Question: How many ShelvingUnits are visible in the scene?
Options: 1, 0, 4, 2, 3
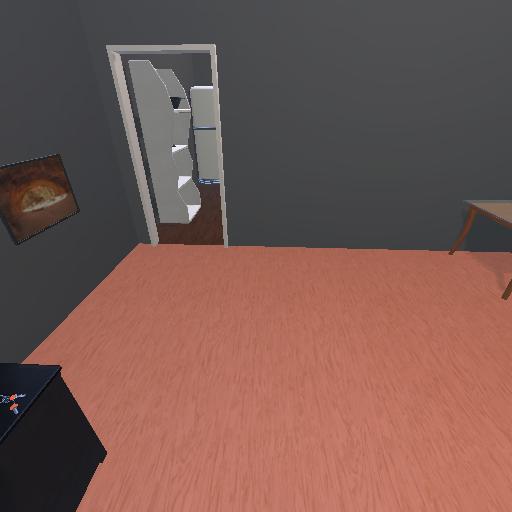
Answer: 1